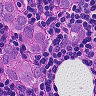
Metastatic tissue present: yes